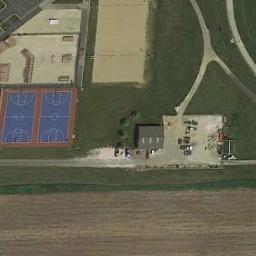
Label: basketball_court